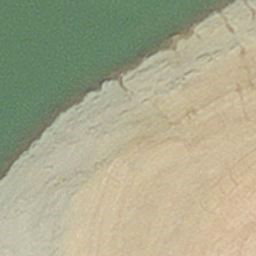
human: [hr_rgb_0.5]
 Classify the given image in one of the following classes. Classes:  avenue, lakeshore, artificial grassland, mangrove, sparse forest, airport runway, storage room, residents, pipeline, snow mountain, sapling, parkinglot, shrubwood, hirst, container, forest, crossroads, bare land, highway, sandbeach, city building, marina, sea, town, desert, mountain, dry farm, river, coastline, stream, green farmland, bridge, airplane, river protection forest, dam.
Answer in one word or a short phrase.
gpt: hirst